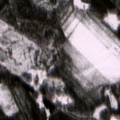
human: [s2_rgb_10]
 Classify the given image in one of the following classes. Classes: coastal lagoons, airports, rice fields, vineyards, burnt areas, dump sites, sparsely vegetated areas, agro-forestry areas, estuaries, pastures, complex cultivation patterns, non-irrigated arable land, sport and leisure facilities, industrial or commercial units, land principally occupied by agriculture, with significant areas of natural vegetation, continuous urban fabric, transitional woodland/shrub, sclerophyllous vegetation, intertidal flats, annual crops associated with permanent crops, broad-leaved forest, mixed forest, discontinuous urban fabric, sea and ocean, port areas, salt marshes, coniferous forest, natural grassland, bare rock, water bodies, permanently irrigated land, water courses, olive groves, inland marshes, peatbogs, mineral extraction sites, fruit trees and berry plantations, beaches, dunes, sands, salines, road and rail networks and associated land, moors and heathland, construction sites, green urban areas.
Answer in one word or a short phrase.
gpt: coniferous forest, mixed forest, transitional woodland/shrub, peatbogs